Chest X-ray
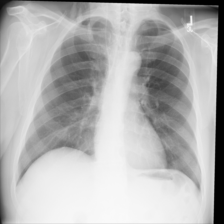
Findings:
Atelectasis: negative
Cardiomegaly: negative
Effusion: negative
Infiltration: negative
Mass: negative
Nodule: negative
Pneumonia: negative
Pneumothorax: negative
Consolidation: negative
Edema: negative
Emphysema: negative
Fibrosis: negative
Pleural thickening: negative
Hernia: negative